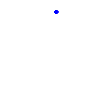
Particle: kaon